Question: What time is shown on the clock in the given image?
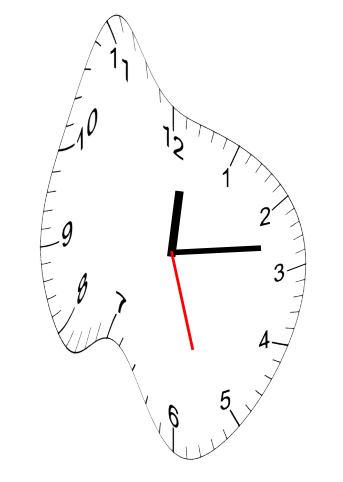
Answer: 12:13:27